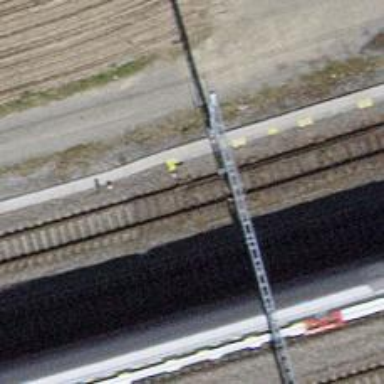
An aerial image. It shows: Railway switch.